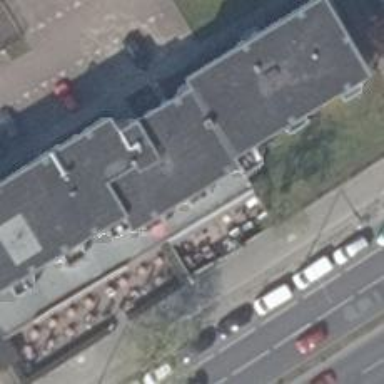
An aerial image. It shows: Restaurant.